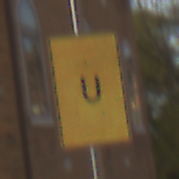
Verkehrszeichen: AnkuendigungOderFortsetzungUmleitungOhnePfeilsymbol
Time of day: MorningAfternoon
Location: Outdoor (Urban)
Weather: Clear
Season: NotSpecified
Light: Natural